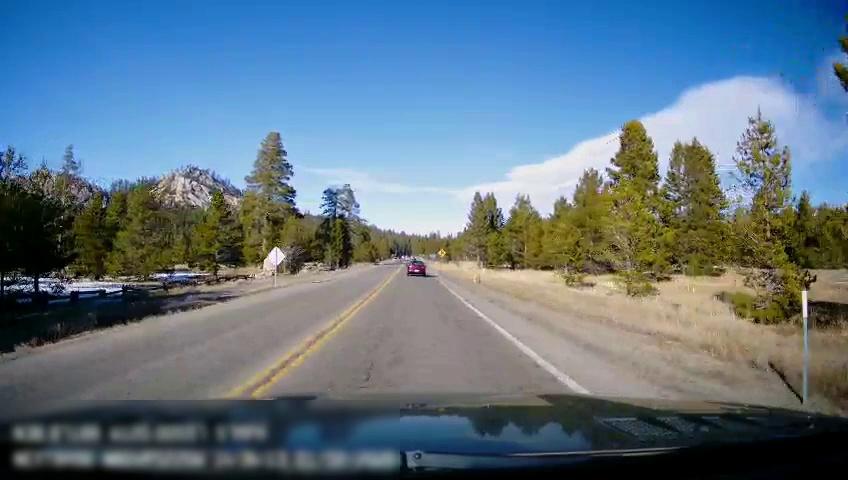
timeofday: Day
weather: Sunny
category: Drivable Space
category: Vehicles | Car
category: Lanes | Current Lane
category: Lanes | Current Lane
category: Traffic | Signs